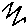
Label: zigzag